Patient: sex M, age 60
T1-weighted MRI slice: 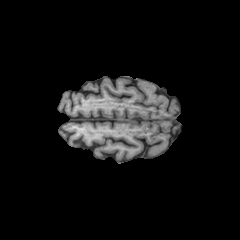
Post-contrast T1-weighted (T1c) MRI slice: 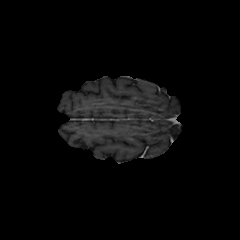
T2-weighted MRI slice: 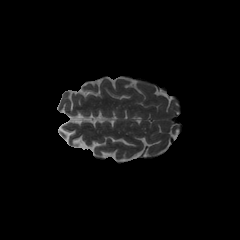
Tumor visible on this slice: no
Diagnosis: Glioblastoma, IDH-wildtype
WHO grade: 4